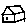
Label: house